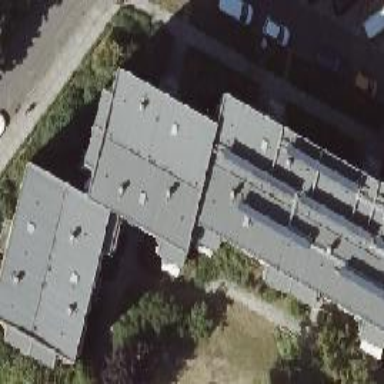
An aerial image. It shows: Flat-roofed apartment building.